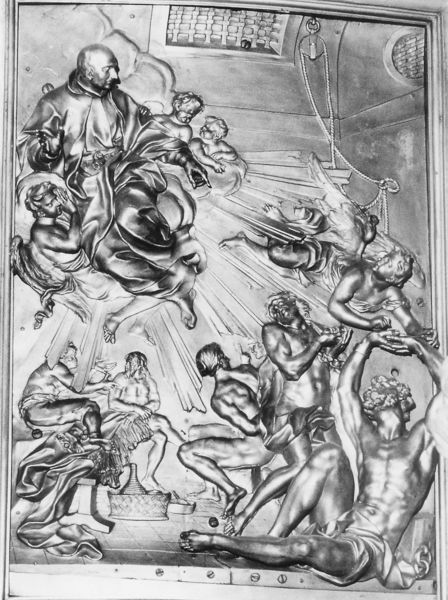
Titel: Sant’Ignazio libera i prigionieri
Künstler: Pierre-Etienne Monnot
Standort: Rom, Il Gesù (EU - I - Latium)
Schlagwörter: akt, gott, himmel, kampf, kopf, mann, nackt, umhang, menschen, sitzen, fenster, licht, tier, wolke, bart, arme, falten, silber, hände, wind, gitter, sonne, gewand, kutte, mantel, stoff, engel, beine, relief, liegen, figuren, sturm, papst, korb, metall, bronze, strahlen, flaschenzug, seil, winde, schweben, stich, kupfer, schwarzweiß, heiligenschein, kerker, strudel, gefangene, mönch, empfangen, heilig, gefallene, freie, unterwelt, bildhauer, apotheose, helfer, anflehen, bringen, absturz, halbrelief, schwaben, goot, grauslig, fliegende, gerettete